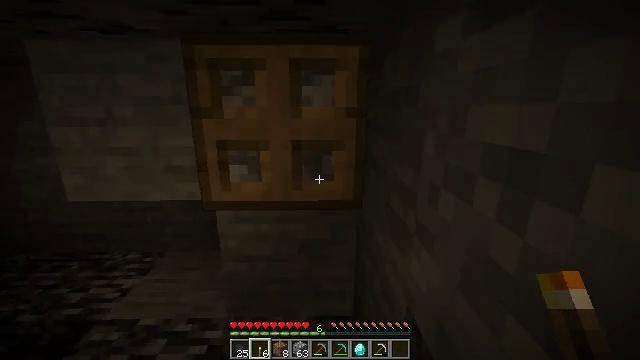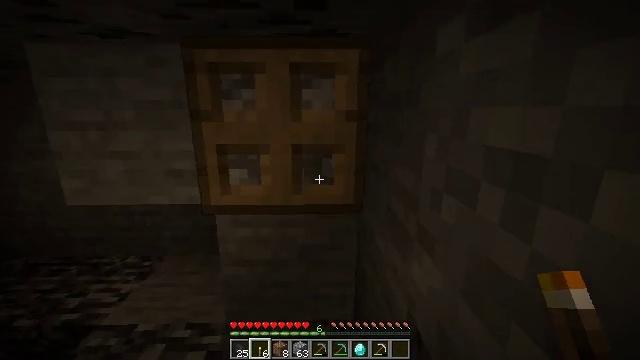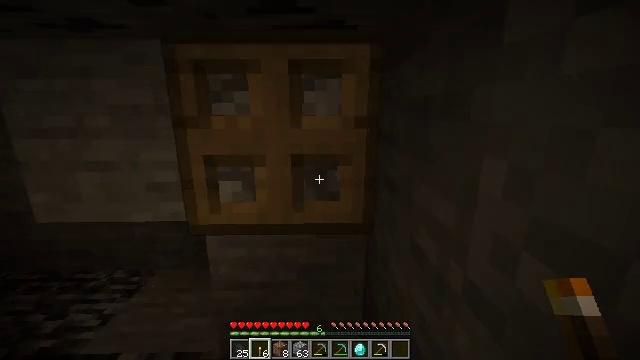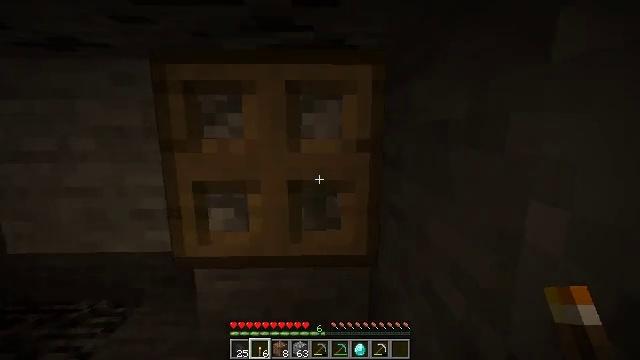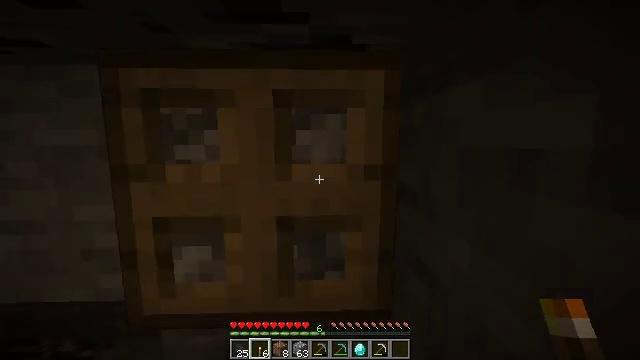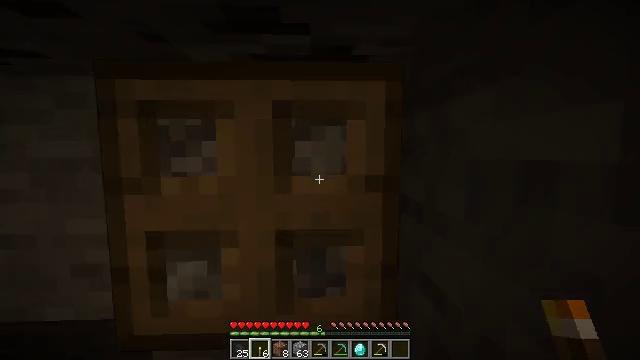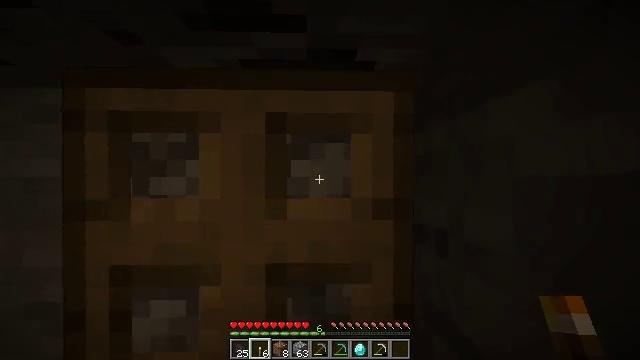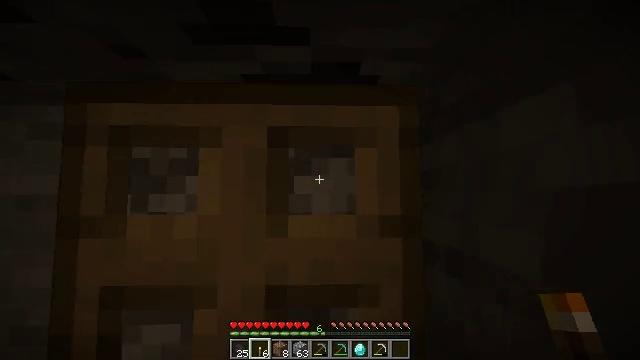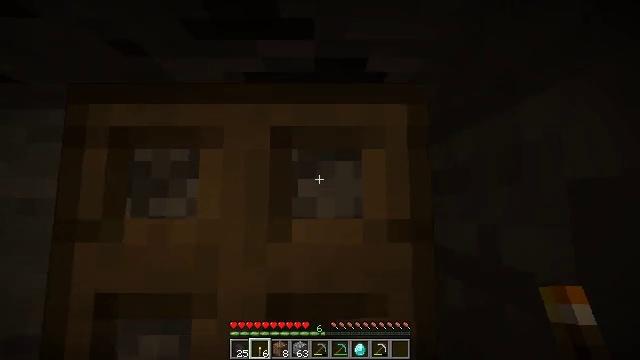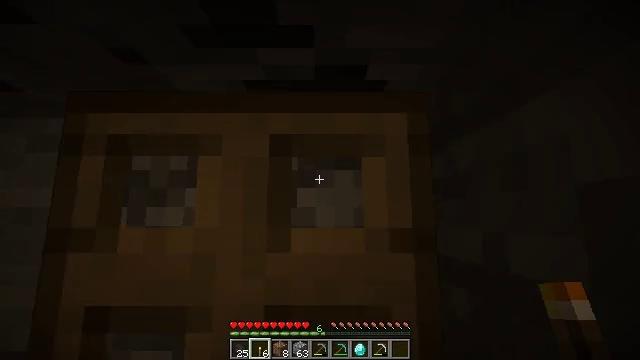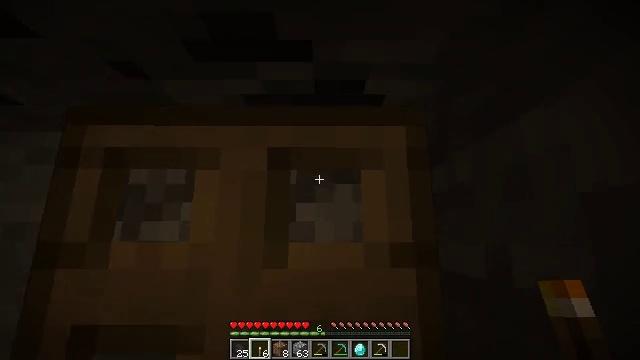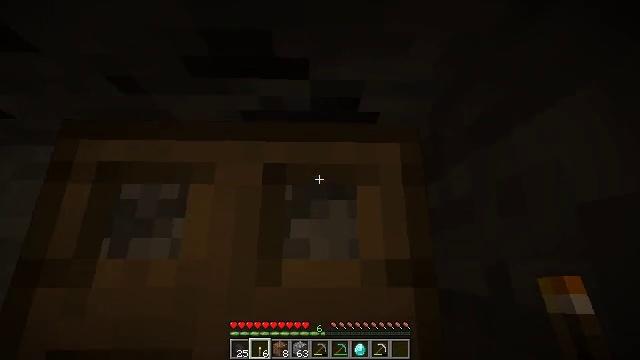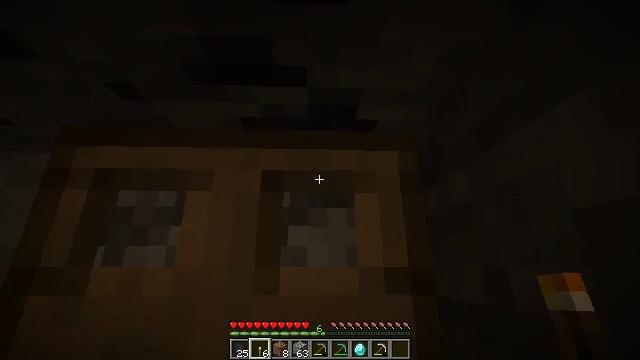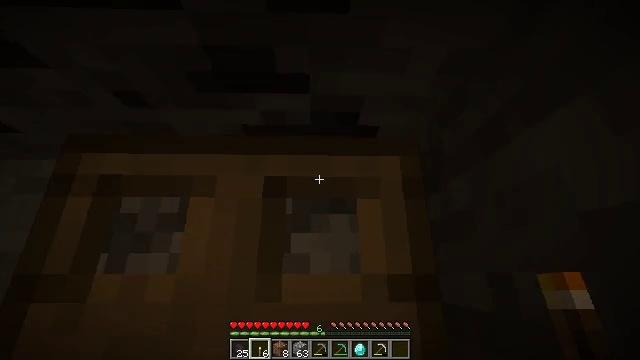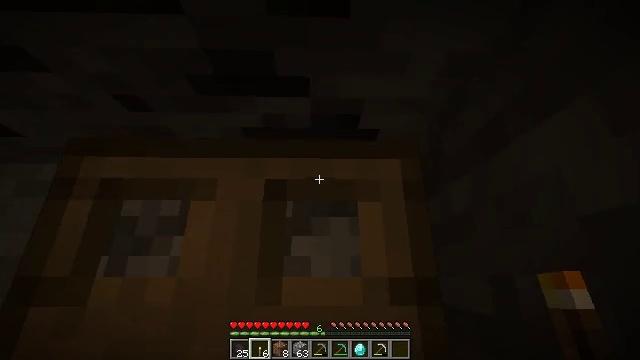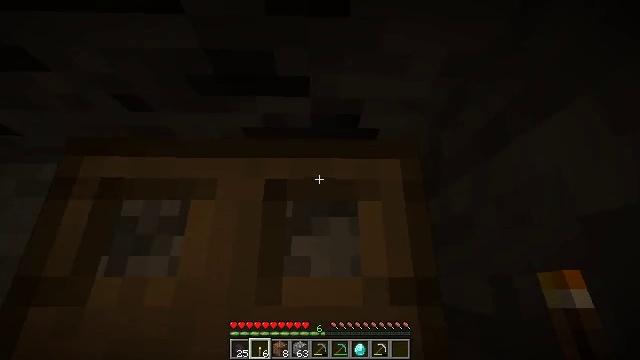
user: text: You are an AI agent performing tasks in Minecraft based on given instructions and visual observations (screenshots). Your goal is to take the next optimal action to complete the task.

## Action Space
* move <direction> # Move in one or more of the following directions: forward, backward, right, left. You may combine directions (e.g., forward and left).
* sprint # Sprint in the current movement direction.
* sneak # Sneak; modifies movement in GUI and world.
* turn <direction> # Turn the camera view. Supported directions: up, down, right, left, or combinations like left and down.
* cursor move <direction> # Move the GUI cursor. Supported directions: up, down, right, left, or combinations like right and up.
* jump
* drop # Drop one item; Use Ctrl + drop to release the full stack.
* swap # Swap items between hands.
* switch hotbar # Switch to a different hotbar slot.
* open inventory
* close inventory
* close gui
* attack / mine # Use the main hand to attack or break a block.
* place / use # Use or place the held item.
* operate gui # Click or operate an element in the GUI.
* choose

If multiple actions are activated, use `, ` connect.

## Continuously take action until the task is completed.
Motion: motion action
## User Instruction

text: Attack the oak trapdoor to recycle it.
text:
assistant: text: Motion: move forward
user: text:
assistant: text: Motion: move forward
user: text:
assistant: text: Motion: move forward, turn up
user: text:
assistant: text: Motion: move forward, turn up
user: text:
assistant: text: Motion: turn up
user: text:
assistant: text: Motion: turn up
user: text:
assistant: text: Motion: turn up
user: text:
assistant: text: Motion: turn left and up
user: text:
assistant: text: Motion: turn up
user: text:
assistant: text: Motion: turn up
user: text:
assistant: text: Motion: turn right and up
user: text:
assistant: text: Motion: turn up
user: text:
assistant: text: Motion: turn up
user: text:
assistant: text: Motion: no_op
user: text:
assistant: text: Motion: no_op
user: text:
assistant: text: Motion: turn left and down
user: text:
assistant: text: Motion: turn left and down
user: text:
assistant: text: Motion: turn down
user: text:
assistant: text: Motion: turn down
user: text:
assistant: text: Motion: turn down
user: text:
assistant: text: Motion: no_op
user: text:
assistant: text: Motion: no_op
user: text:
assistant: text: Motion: no_op
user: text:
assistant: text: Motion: no_op
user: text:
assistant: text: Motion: no_op
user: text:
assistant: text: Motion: turn up
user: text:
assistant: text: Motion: turn up
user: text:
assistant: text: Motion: turn up
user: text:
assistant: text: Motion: no_op
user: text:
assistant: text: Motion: no_op